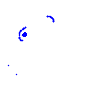
Particle: pion